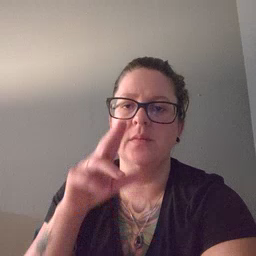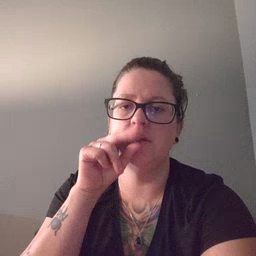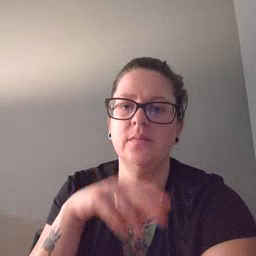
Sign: duck